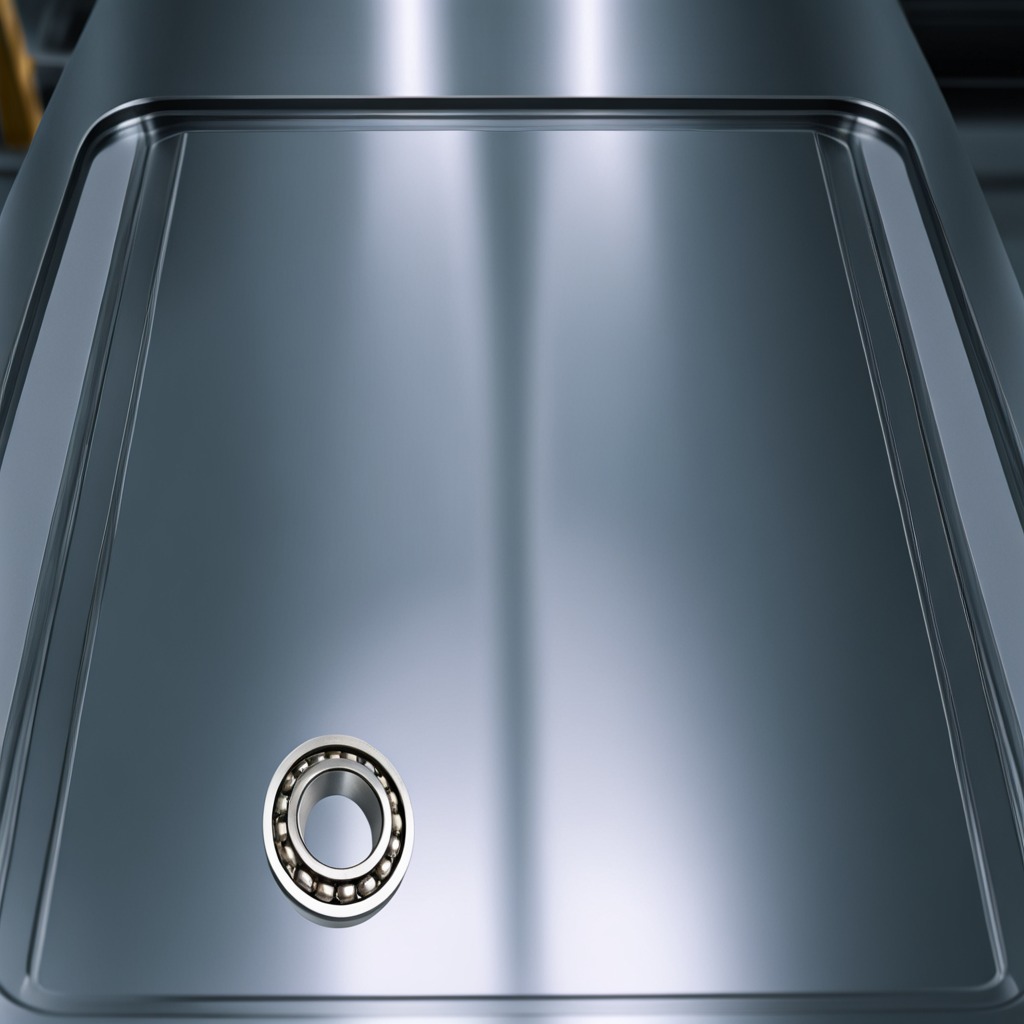
A metal ball bearing is lying on the metal table.